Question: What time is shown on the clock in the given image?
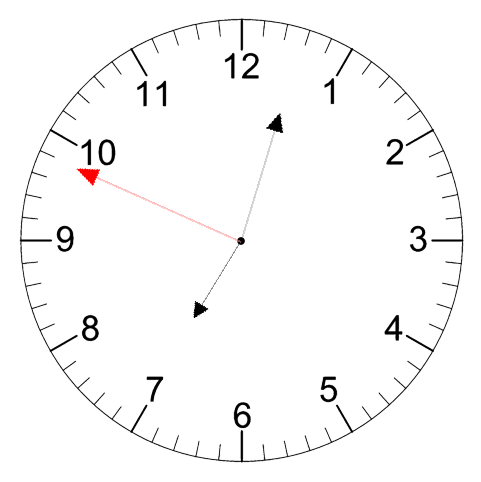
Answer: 07:02:49